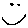
Label: smiley face